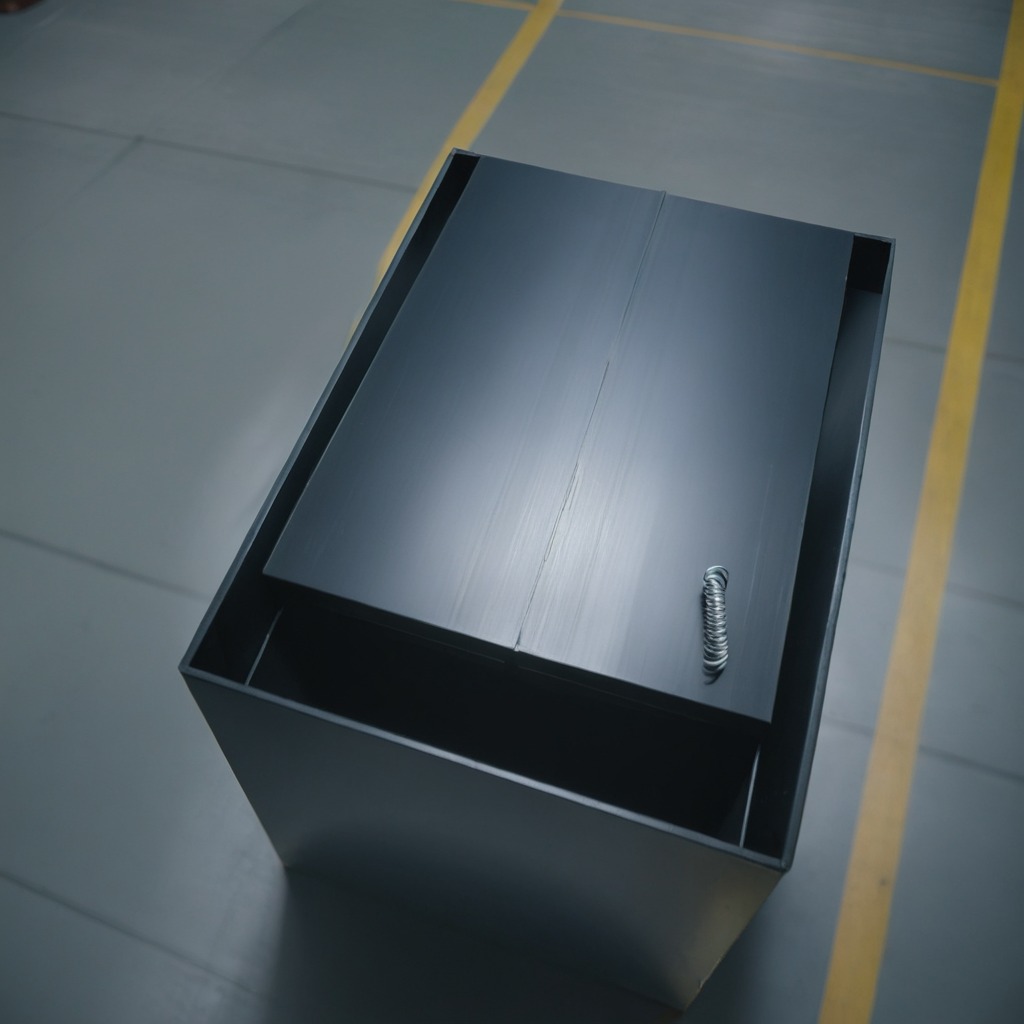
A coiled metal spring is lying on the toolbox surface.